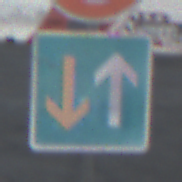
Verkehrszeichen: VorrangVorGegenverkehr
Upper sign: Geschwindigkeit60
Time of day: MorningAfternoon
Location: Outdoor (RoadRail)
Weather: PartlyCloudy
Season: NotSpecified
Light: Natural